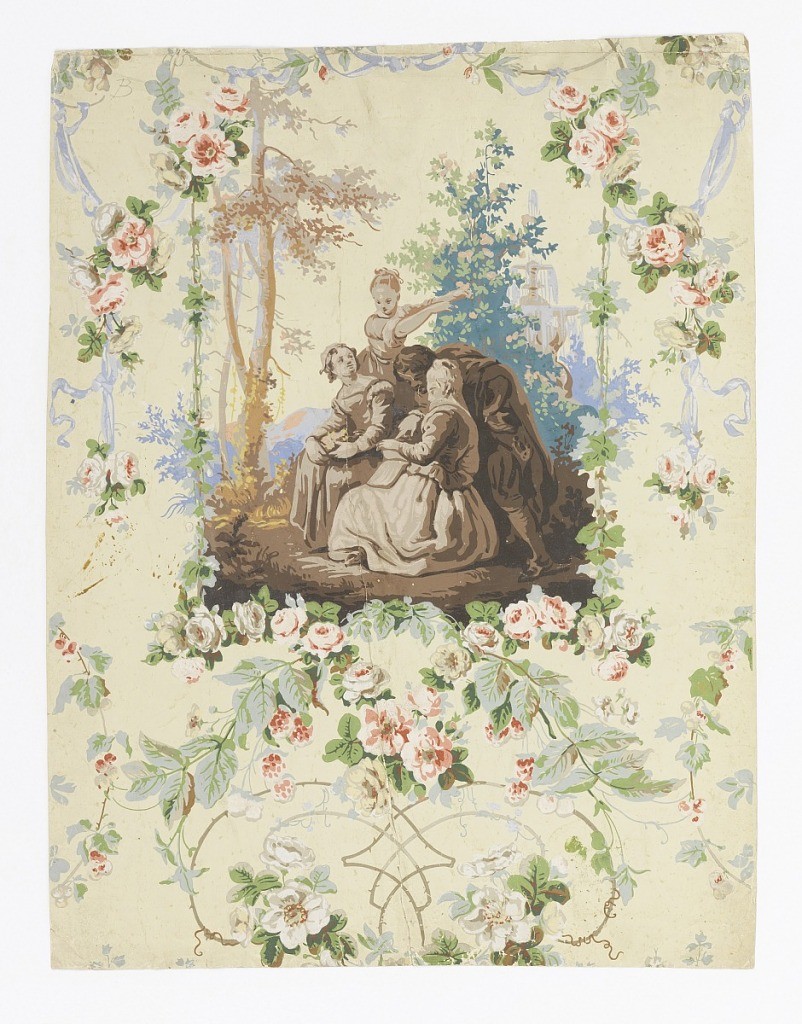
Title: Sidewall
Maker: Ericson & Weiss
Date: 1840–60
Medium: Block-printed
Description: On yellow ground, vignette in browns, including four figures reading, a fountain and tree amidst pastel flowers.